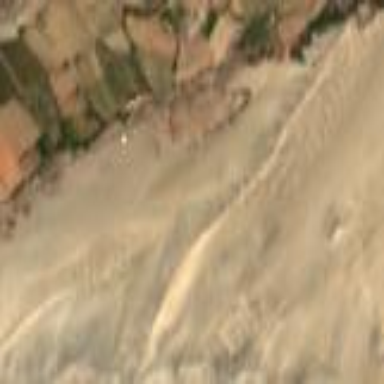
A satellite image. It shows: Scenic landscape of sand dunes.